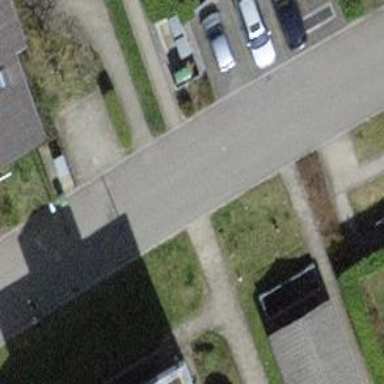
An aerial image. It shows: Footway along the road.